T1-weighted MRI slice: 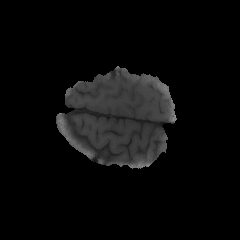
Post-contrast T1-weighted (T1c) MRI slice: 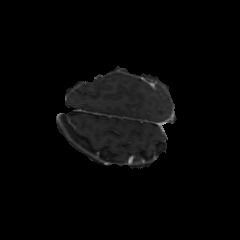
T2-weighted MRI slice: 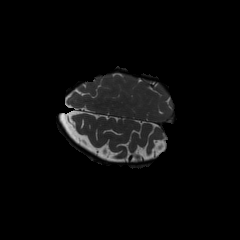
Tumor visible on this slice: no